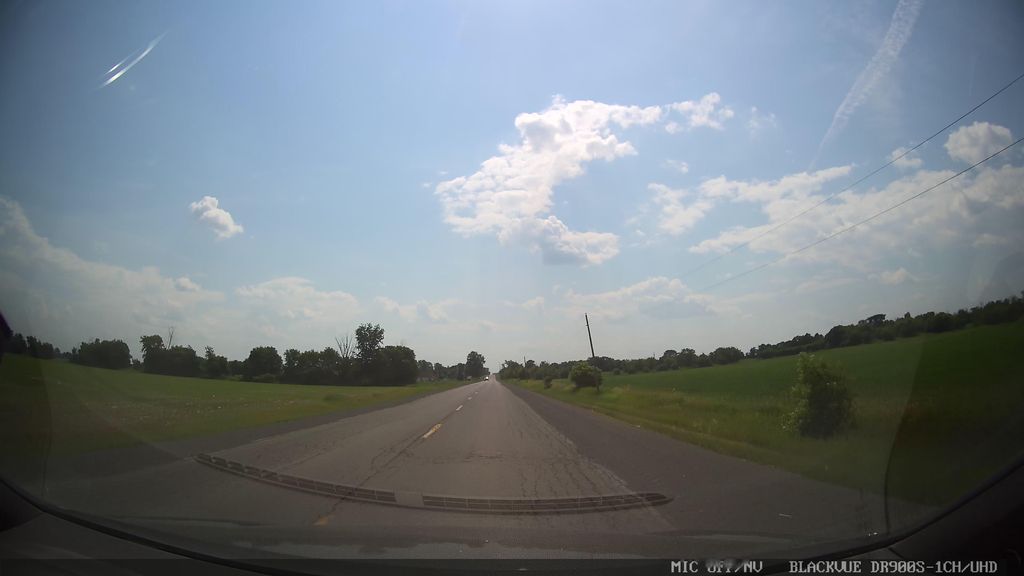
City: ottawa-gatineau